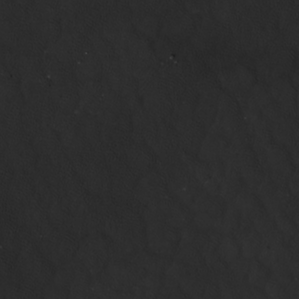
Label: non_frost